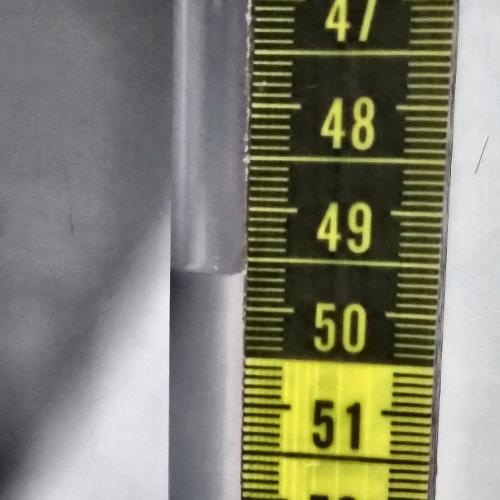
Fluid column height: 49.7 cm